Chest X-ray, AP view. Patient: 81 years old, sex M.
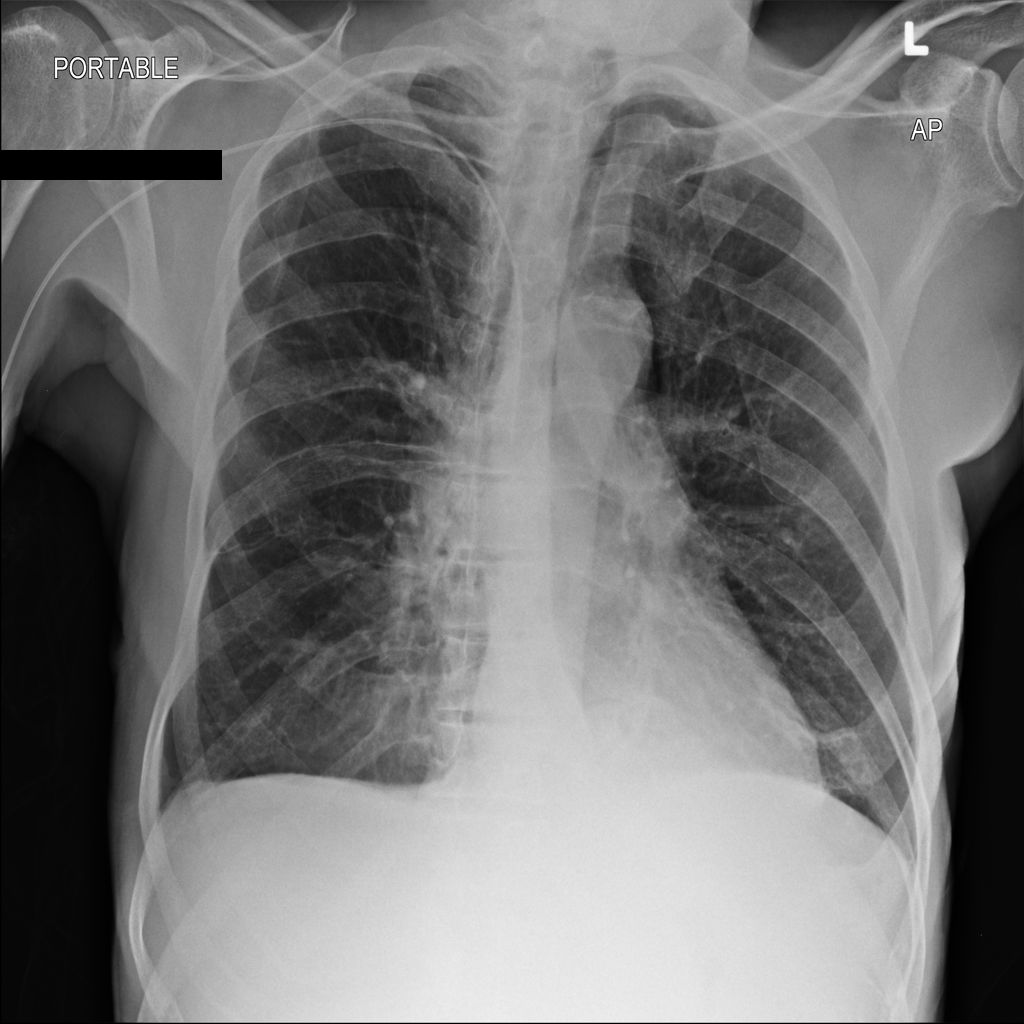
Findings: No Finding